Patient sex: M
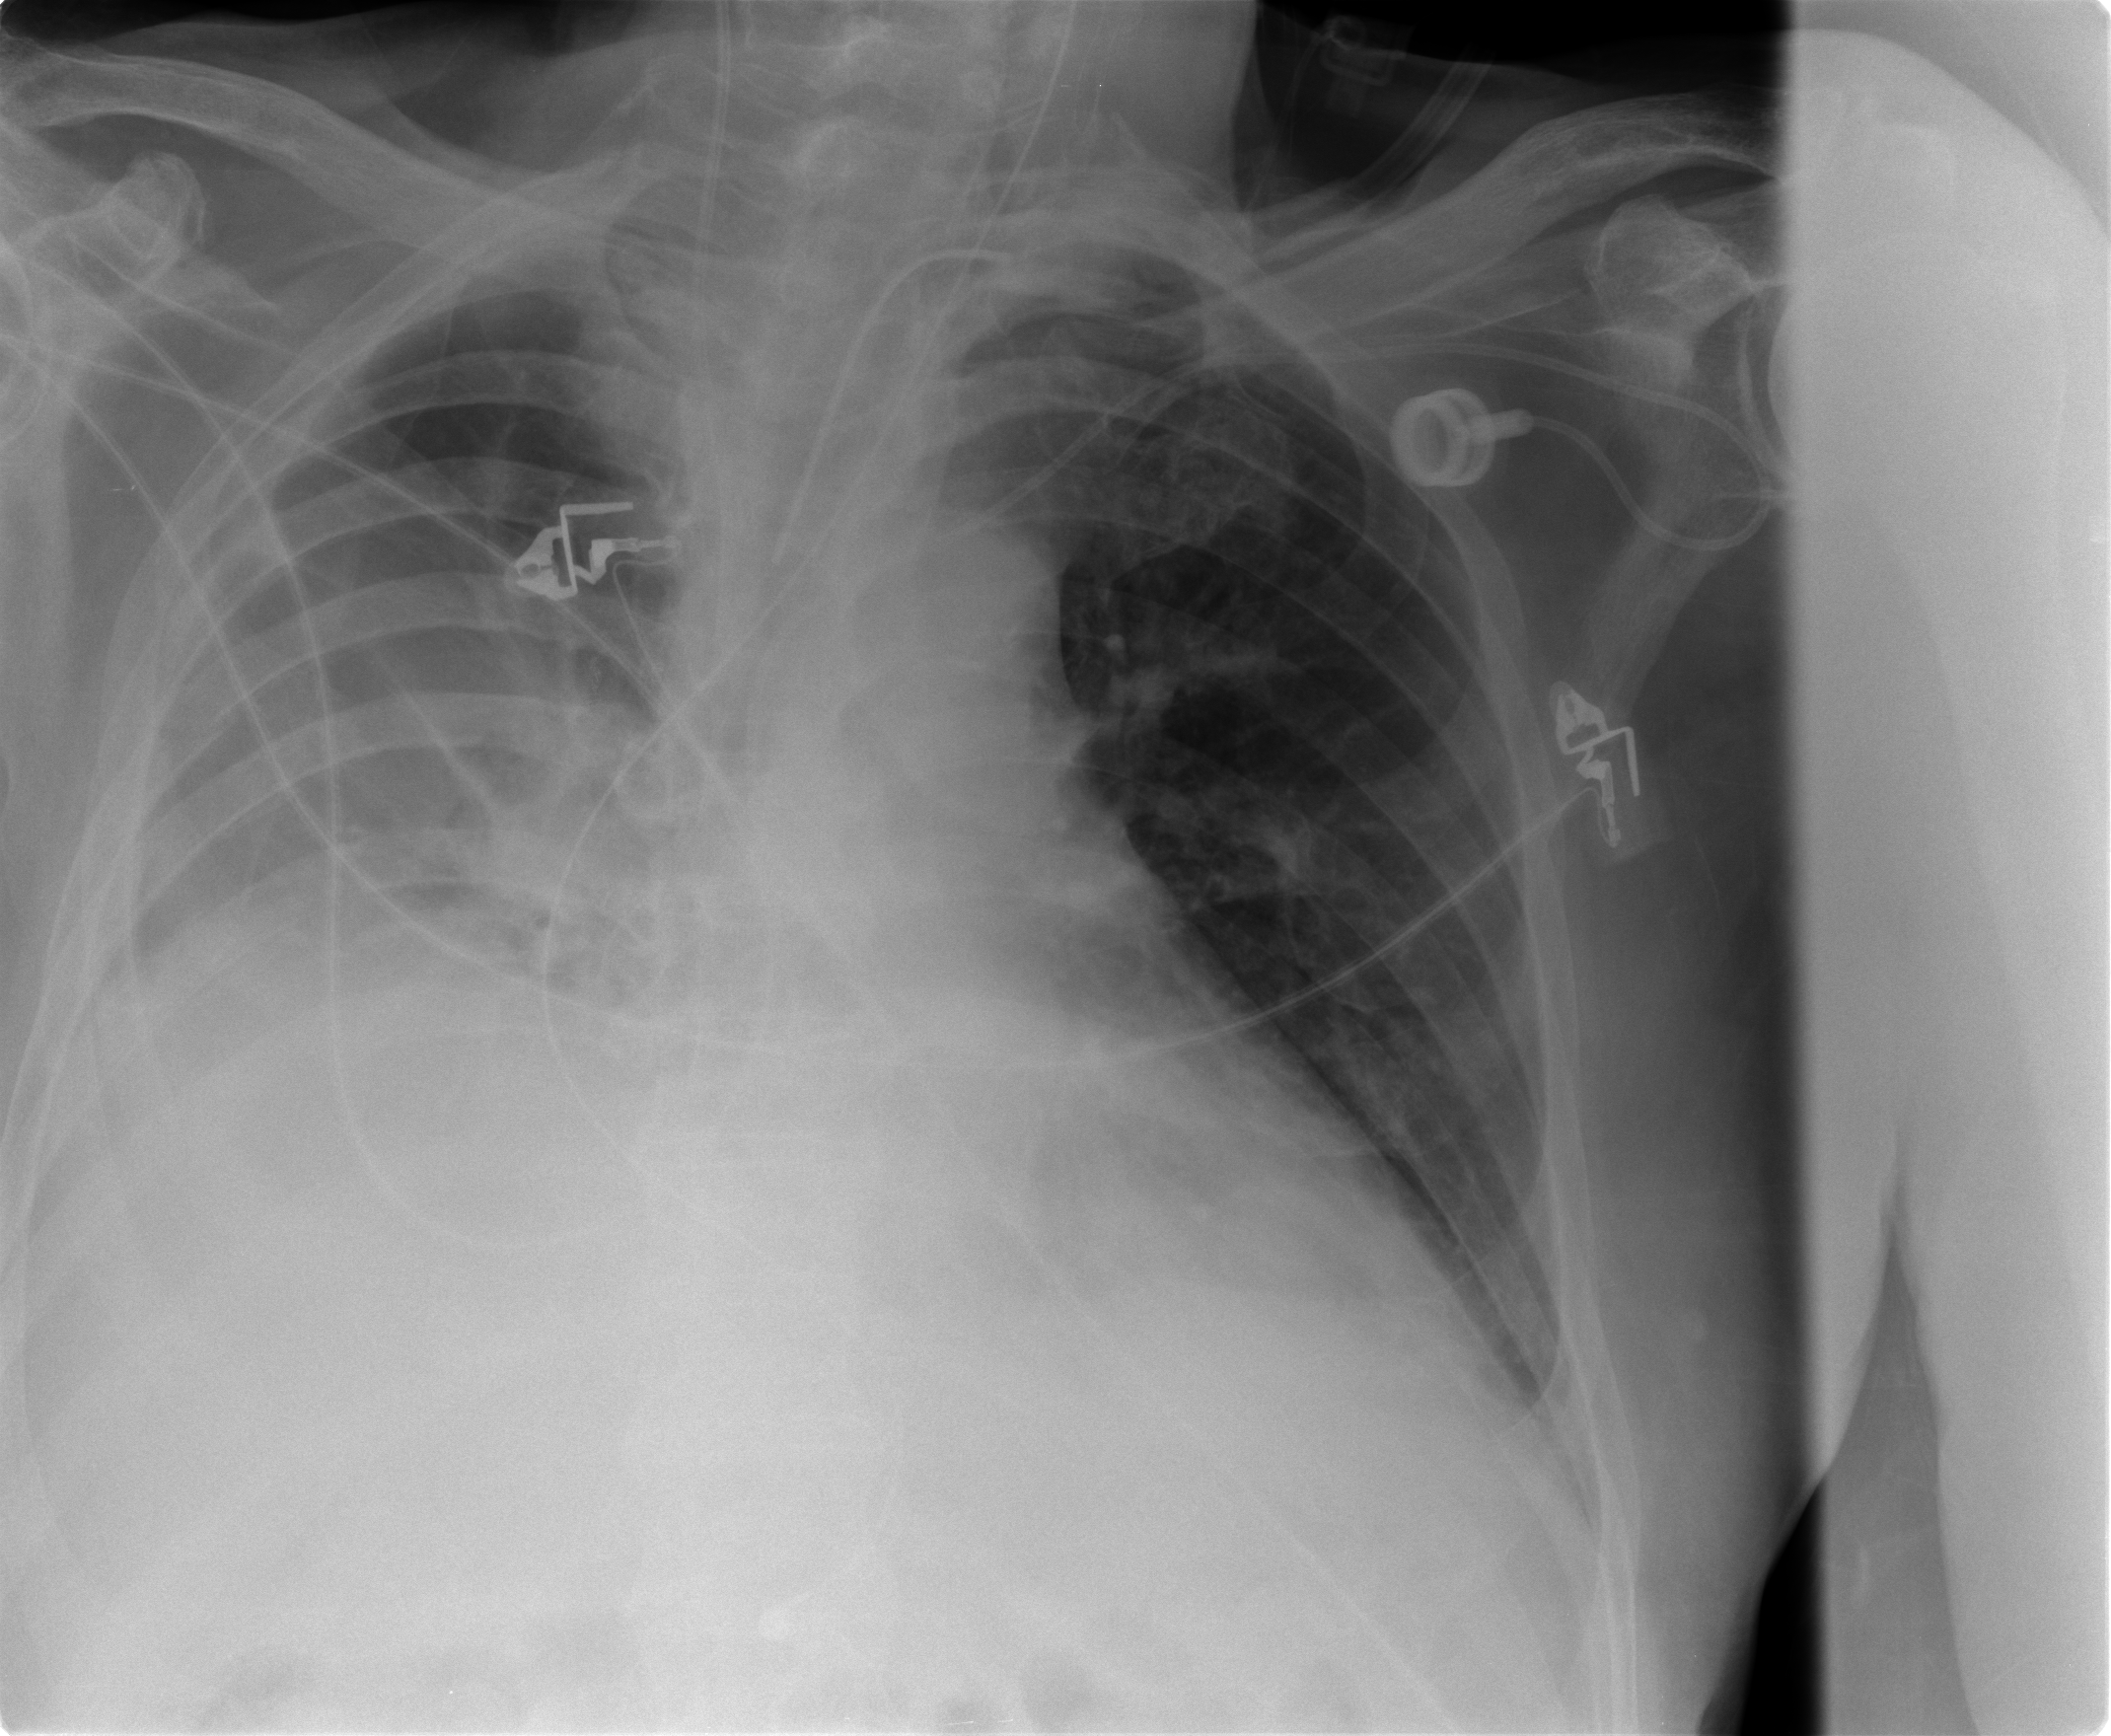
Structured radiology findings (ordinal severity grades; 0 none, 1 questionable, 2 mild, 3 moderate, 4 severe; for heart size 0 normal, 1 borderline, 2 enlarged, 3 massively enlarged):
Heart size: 0
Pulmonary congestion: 0
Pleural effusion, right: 3
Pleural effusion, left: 2
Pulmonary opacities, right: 0
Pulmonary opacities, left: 0
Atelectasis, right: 3
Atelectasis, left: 2